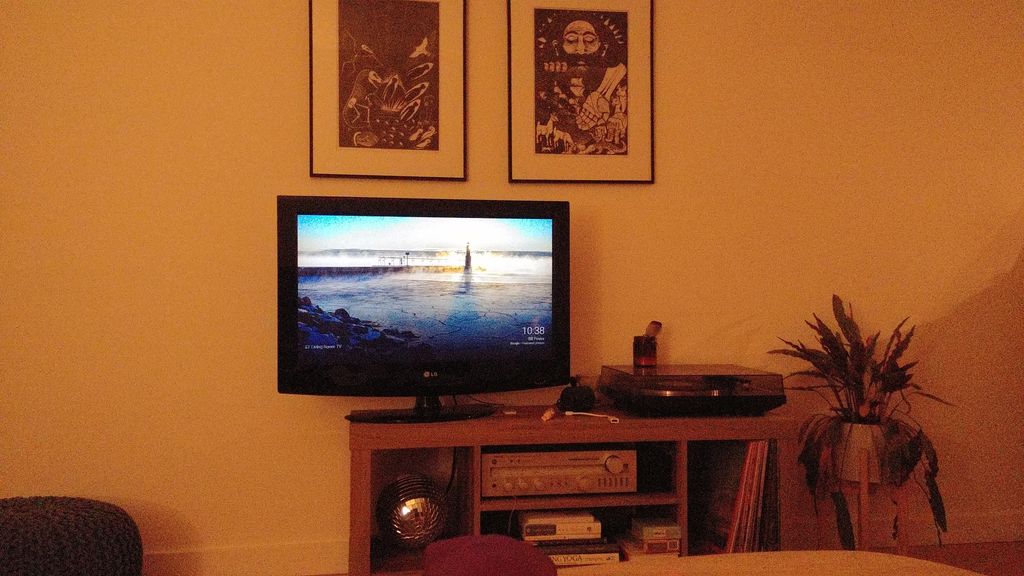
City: victoria